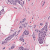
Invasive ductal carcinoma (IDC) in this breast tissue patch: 1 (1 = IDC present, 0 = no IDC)